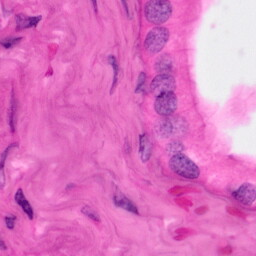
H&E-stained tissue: Pancreatic